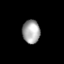
Tissue: lung
Cell type: Endothelial cells
Senescence score: 0.5461
Nuclear area (px): 403
Mean DAPI intensity: 165.809